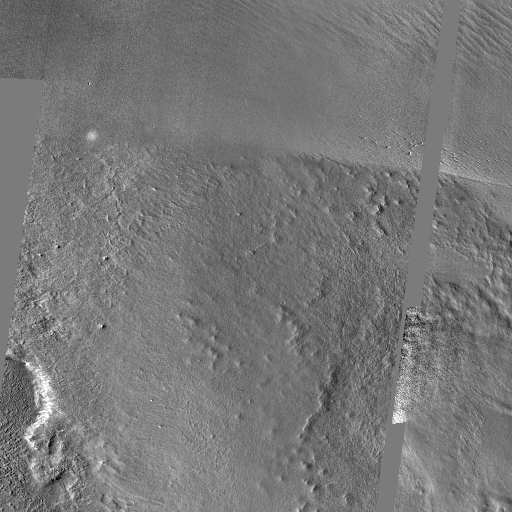
Crater classes present: Background